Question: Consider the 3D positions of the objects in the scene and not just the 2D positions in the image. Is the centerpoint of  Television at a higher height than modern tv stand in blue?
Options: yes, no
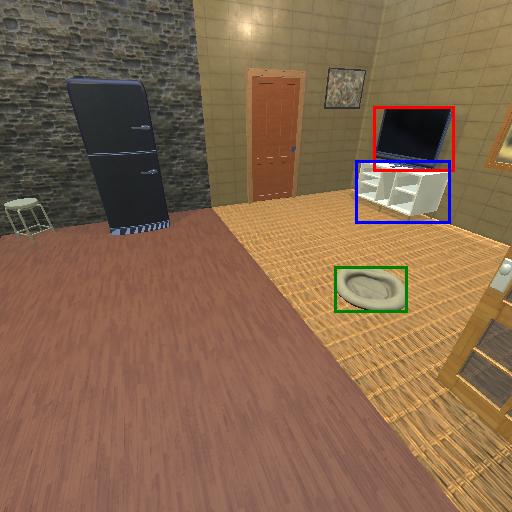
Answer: yes